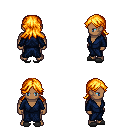
a pixel art fantasy rpg character, male body template, human, dark skin, blue robe, teal pants, light blonde loose hair, gray slippers, four views (front, back, left, right), 2x2 character sprite sheet, small pixel art, hard edges, no anti-aliasing